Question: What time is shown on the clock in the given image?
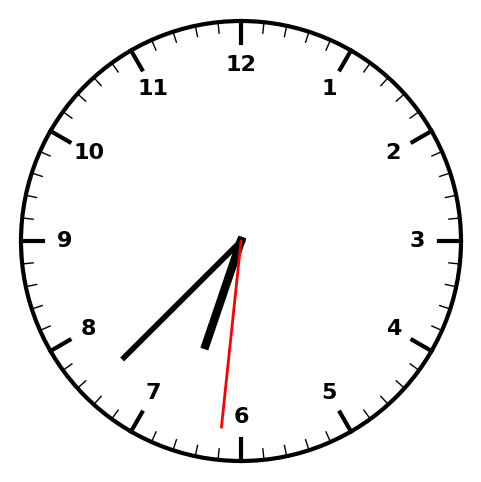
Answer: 06:37:31